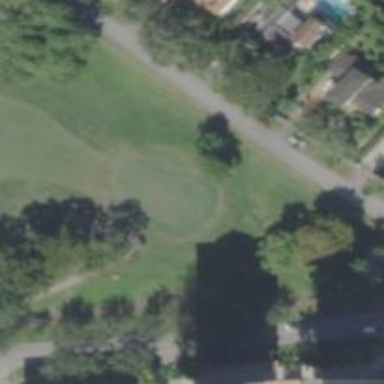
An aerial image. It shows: Golf tee.